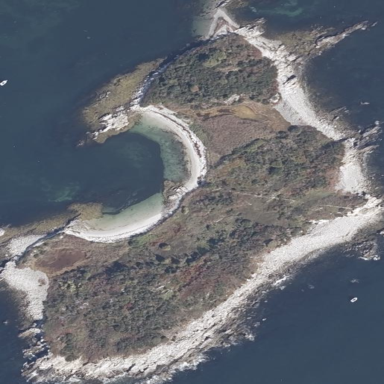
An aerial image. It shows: Island with natural coastline.